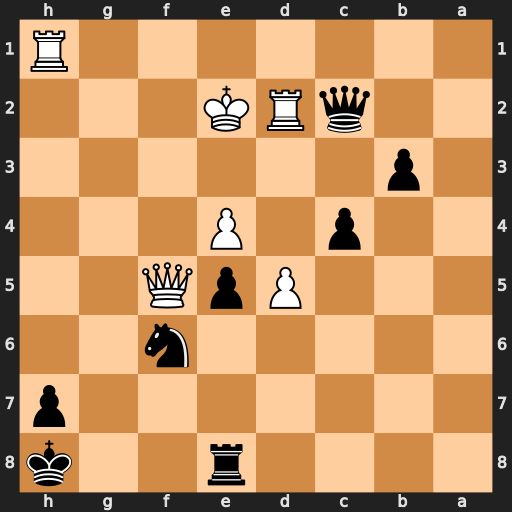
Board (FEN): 4r2k/7p/5n2/3PpQ2/2p1P3/1p6/2qRK3/7R
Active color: b
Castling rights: -
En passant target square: -
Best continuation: Qxe4+ Qxe4 Nxe4